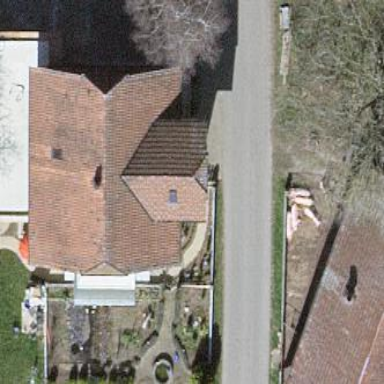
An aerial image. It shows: Simple and straightforward house.